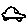
Label: car